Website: lowes
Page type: review-order
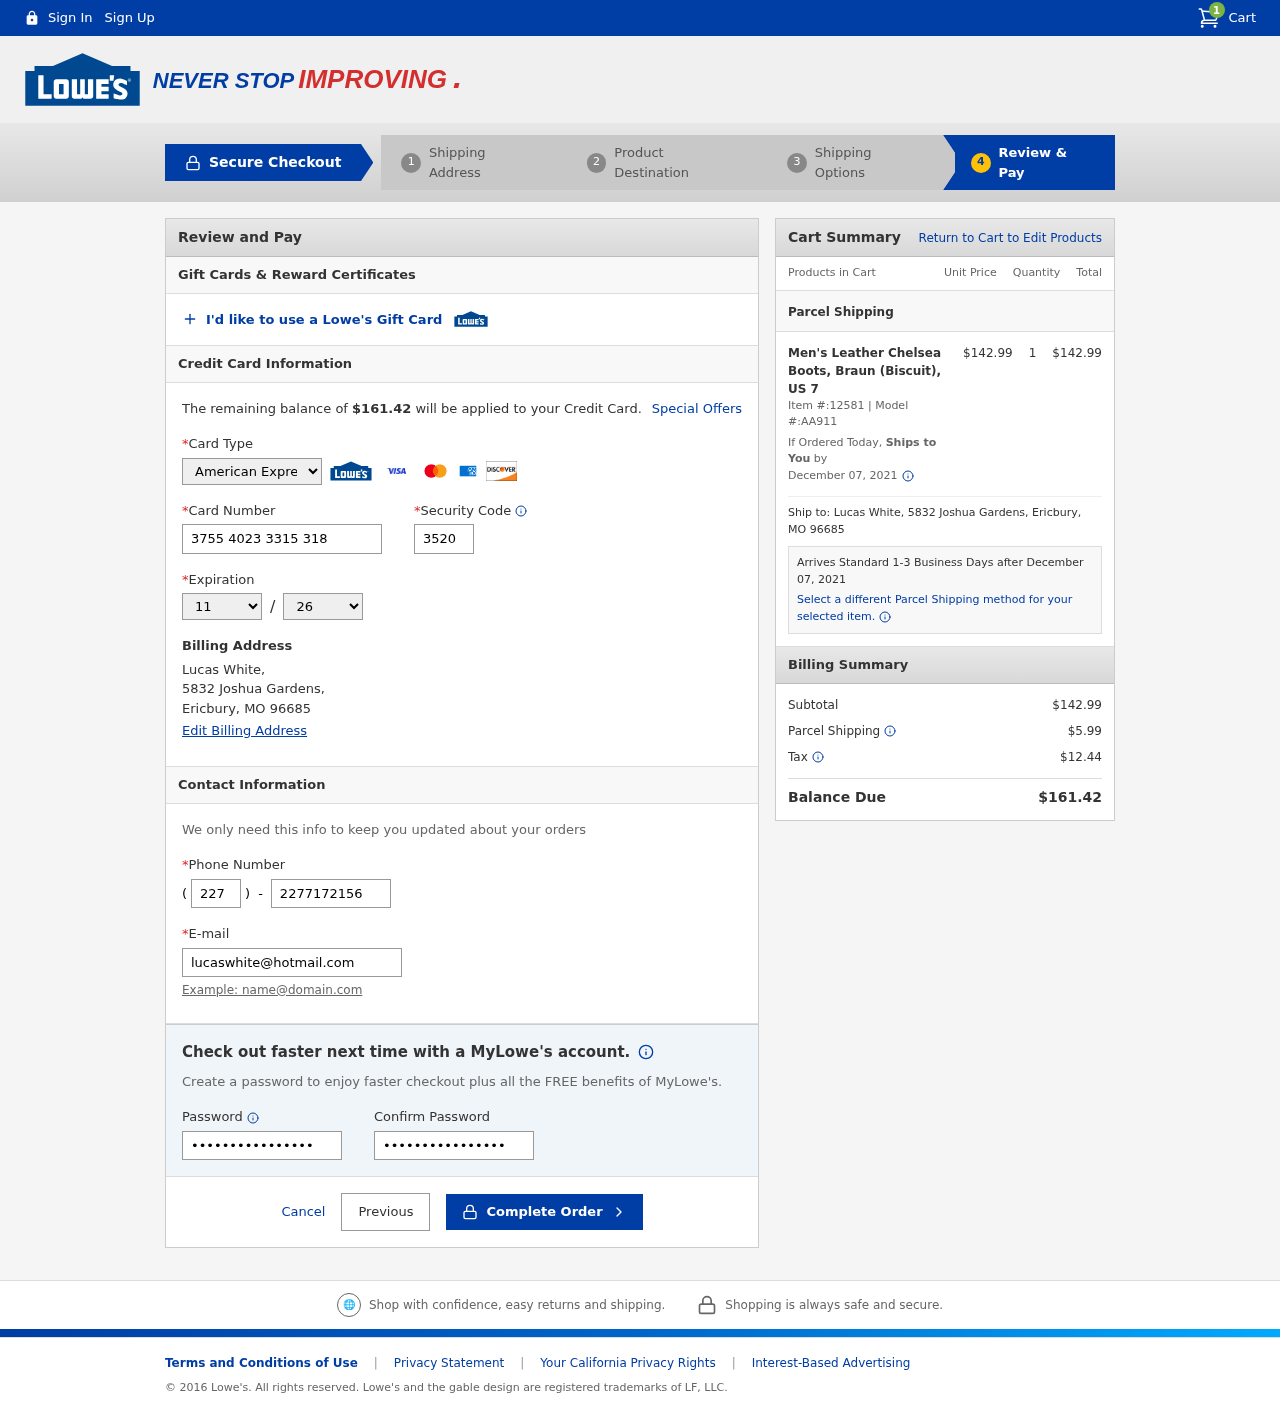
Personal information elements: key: PII_CARD_CVV
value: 3520
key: PII_CARD_EXPIRY_MONTH
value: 11
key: PII_CARD_EXPIRY_YEAR
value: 26
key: PII_CARD_NUMBER
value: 3755 4023 3315 318
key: PII_CARD_TYPE
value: American Express
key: PII_CITY
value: Ericbury
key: PII_EMAIL
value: lucaswhite@hotmail.com
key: PII_FULLNAME
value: Lucas White,
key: PII_PHONE
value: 2277172156
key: PII_PHONE_AREA
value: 227
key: PII_POSTCODE
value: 96685
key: PII_STATE_ABBR
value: MO
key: PII_STREET
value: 5832 Joshua Gardens,
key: PII_FULLNAME2
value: Lucas White
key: PII_STREET2
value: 5832 Joshua Gardens
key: PII_CITY_STATE_ZIP2
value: Ericbury, MO 96685
Product elements: key: PRODUCT1_NAME
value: Men's Leather Chelsea Boots, Braun (Biscuit), US 7
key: PRODUCT1_PRICE
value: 142.99
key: PRODUCT1_QUANTITY
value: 1
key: PRODUCT1_ITEM_NUMBER
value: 12581
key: PRODUCT1_MODEL_NUMBER
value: AA911
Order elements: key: ORDER_NUM_ITEMS
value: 1
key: ORDER_TOTAL
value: $161.42
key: ORDER_SHIPPING_DATE
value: December 07, 2021
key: ORDER_SUBTOTAL
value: $142.99
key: ORDER_SHIPPING_DATE2
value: December 07, 2021
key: ORDER_SUBTOTAL2
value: $142.99
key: ORDER_SHIPPING_COST
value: $5.99
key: ORDER_TAX
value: $12.44